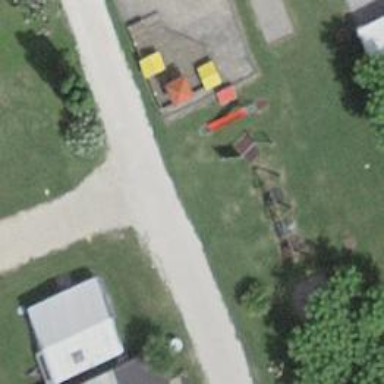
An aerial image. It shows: Playground area for leisure activities on the land.